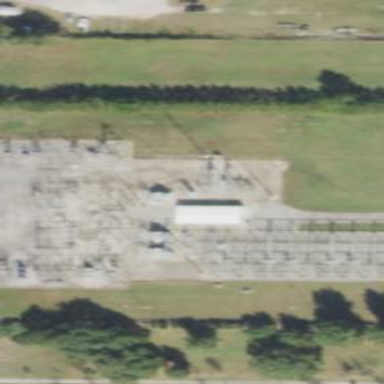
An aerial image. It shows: Outdoor distribution substation.